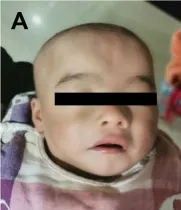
The developmental anomalies of the proband. (A) Patient shows facial dysmorphism.
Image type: medical_photograph (skin_photograph)